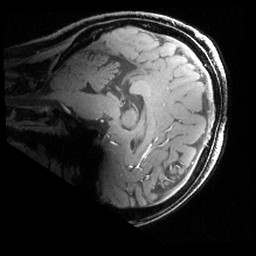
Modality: T1w
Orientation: sagittal
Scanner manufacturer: siemens
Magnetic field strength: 6.98 T
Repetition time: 5 s
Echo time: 0.00251 s